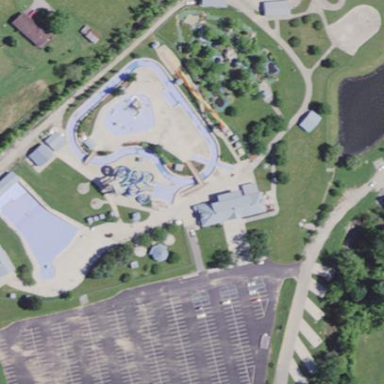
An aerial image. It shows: Water park.